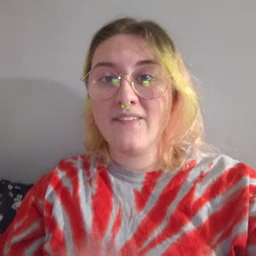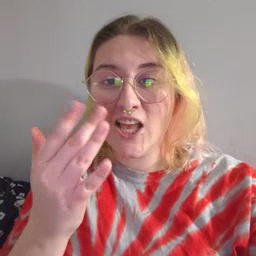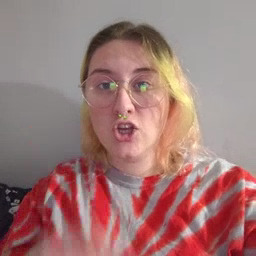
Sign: finger